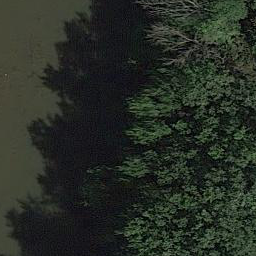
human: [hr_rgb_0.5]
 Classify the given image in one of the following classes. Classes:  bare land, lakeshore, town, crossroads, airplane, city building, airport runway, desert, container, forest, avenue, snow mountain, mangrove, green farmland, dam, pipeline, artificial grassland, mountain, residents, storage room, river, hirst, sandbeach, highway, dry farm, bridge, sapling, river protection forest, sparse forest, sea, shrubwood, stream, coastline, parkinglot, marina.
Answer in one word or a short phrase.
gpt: river protection forest